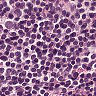
Metastatic tissue present: no